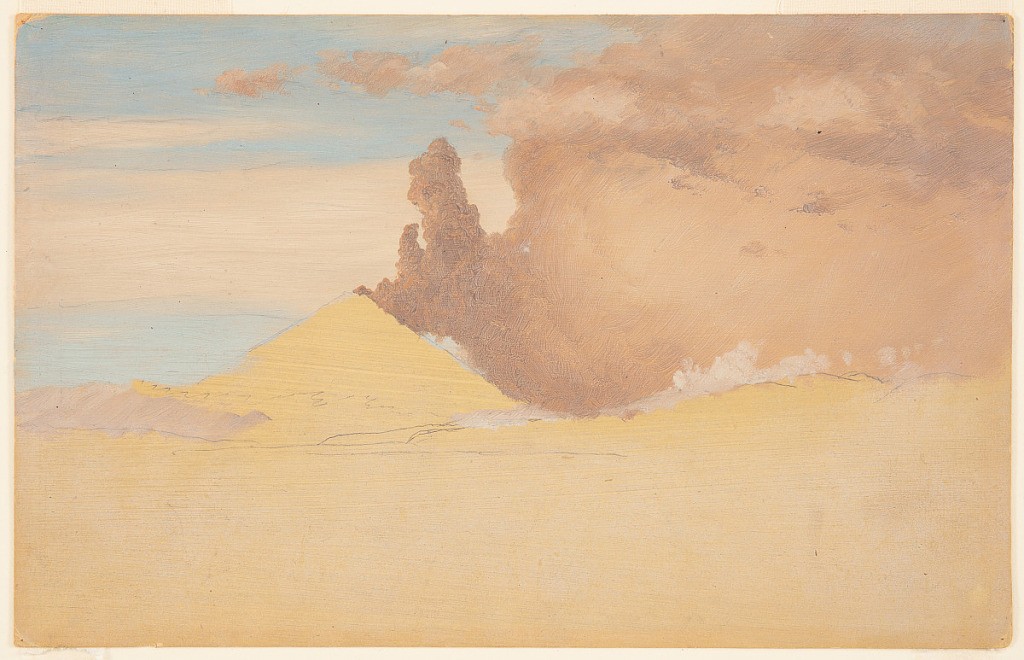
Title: Study of Cotopaxi Erupting
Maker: Frederic Edwin Church, American, 1826–1900
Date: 1857–1862
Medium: Oil and graphite on tan paperboard
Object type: Drawing
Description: Landscape sketch showing a view of the volcano in Ecuador known as Cotopaxi, erupting. The terrain and the cone of the volcano are left unrendered, while only its smoke and the sky are shown in color. The plume of ash and smoke rises in a tight billowing formation at center, before dispersing into an immense cloud at right as it is carried by the wind. In the background, a long bank of white clouds hangs in an otherwise blue sky.